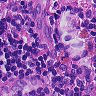
Metastatic tissue present: no